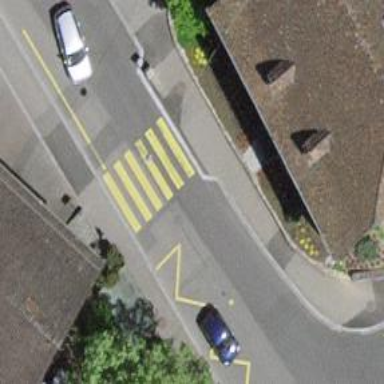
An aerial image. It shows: Zebra crossing on the road.